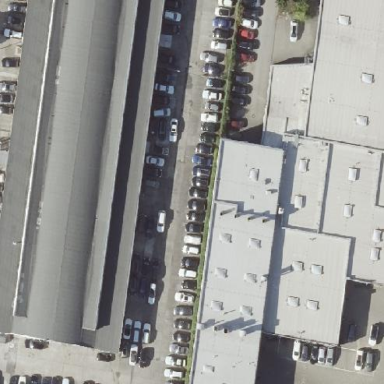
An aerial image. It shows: Car shop building.